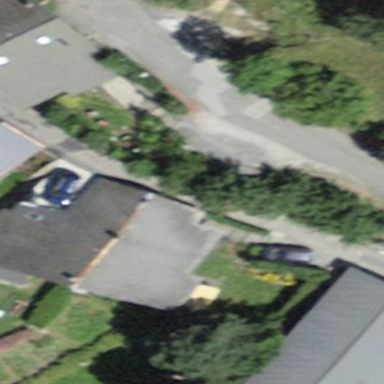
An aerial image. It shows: Semi-detached house.